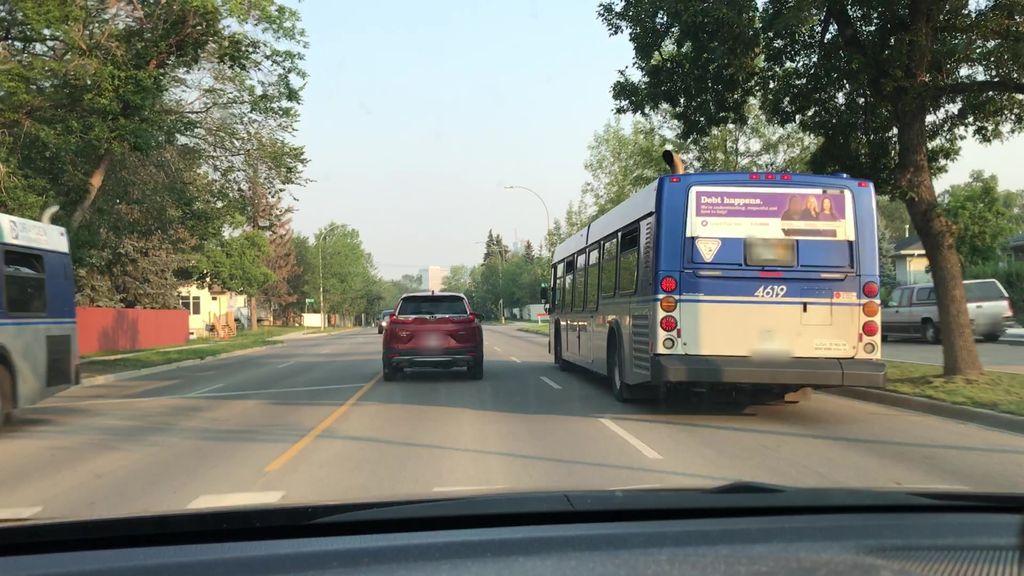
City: edmonton